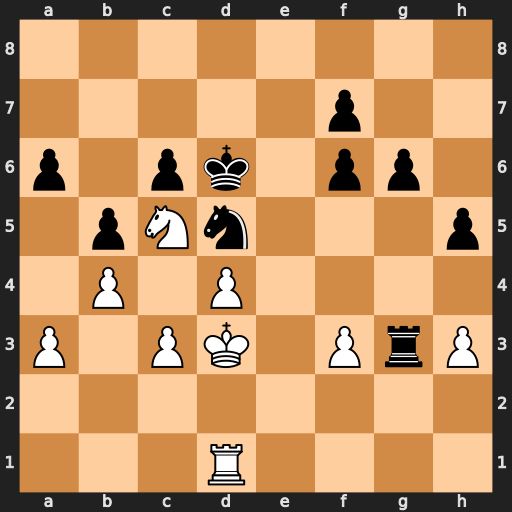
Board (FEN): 8/5p2/p1pk1pp1/1pNn3p/1P1P4/P1PK1PrP/8/3R4
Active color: w
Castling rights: -
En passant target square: -
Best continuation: Ne4+ Kc7 Nxg3